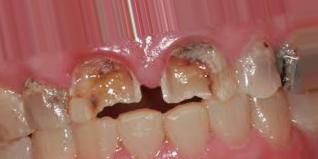
Condition: Caries